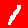
Digit: 1